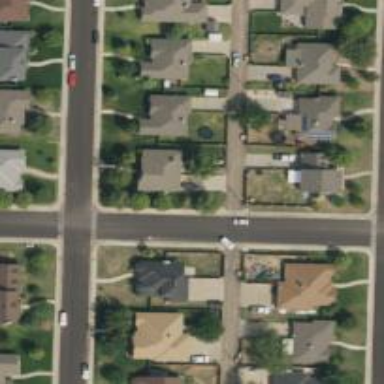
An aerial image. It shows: Alley classified as service road.